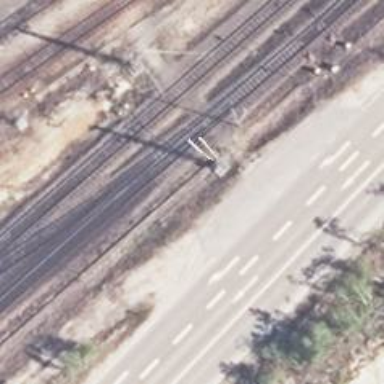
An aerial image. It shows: Abandoned railway with electrified contact line.